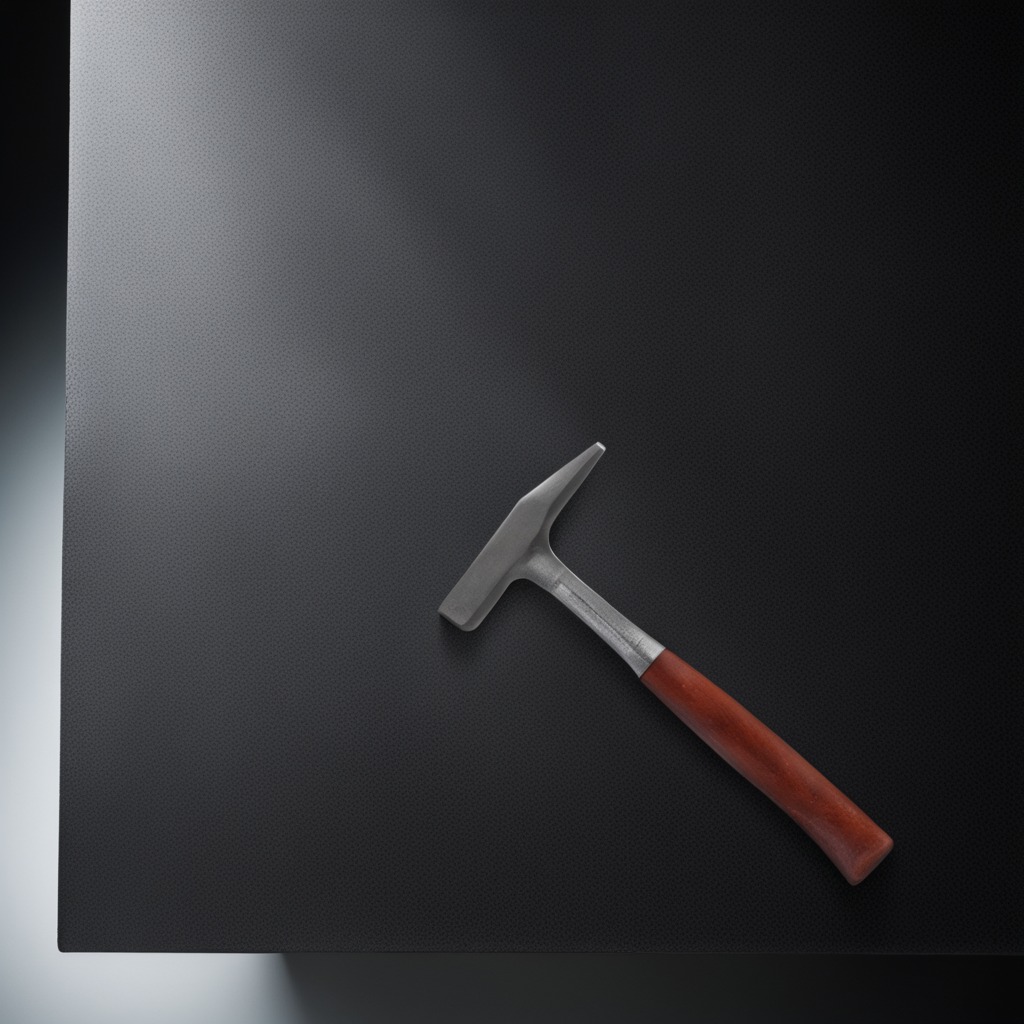
A hammer is lying on a clean granite tabletop covered with a black rubber mat inside a workshop under bright overhead lighting crisp shadows high clarity worn but beneath the mat.